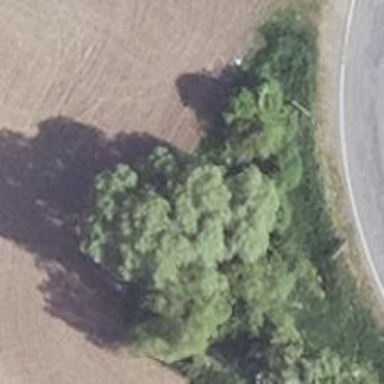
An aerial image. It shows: Row of deciduous broadleaved trees.